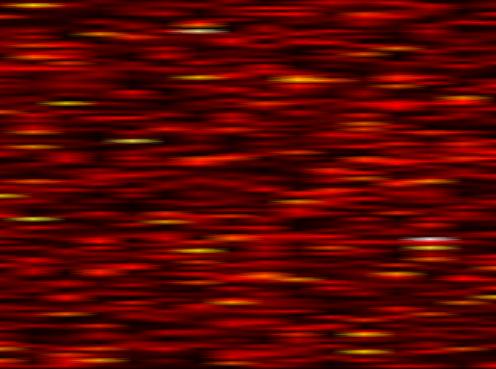
Label: UFMC